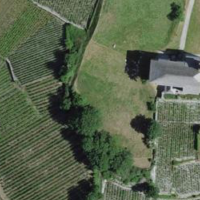
EUNIS habitat code: 40
Species observed at this site:
Galium mollugo
Coenonympha pamphilus